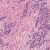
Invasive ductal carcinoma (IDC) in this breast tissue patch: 1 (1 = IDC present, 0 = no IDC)